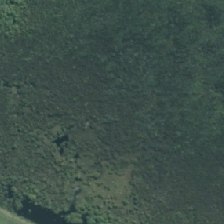
Land cover: herbaceous_freshwater_vege